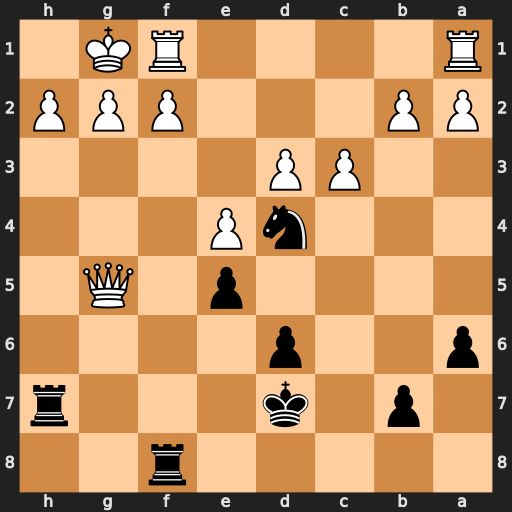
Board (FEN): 5r2/1p1k3r/p2p4/4p1Q1/3nP3/2PP4/PP3PPP/R4RK1
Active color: b
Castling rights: -
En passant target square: -
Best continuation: Ne2+ Kh1 Rxh2+ Kxh2 Rh8+ Qh6 Rxh6#